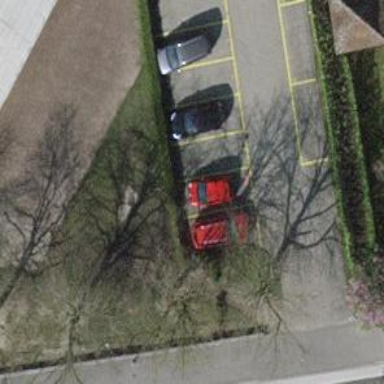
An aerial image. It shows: Car-sharing service available at this location.